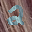
Label: 2